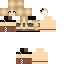
A female human skin with pale skin, wearing blonde bald dressed in a red tshirt and brown pants, featuring a closed mouth.